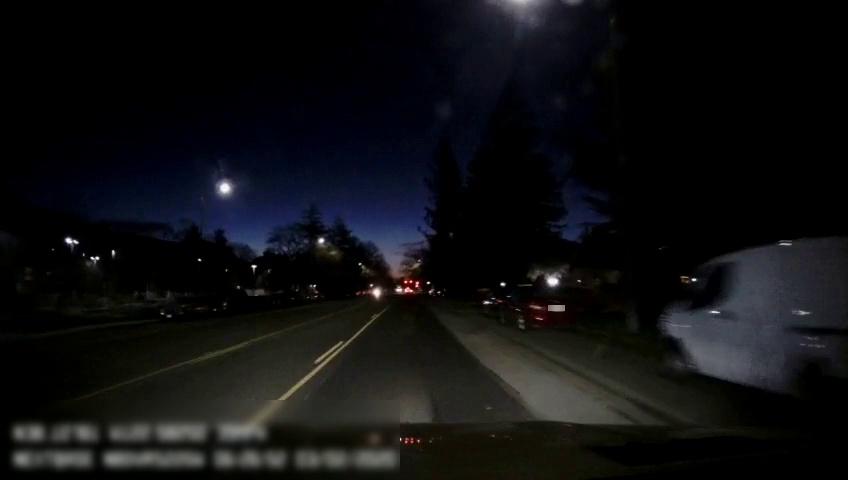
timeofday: Night
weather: Cloudy
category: Drivable Space
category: Vehicles | SUV
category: Vehicles | SUV
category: Vehicles | Van
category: Vehicles | Car
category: Vehicles | Car
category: Lanes | Current Lane
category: Lanes | Opposite Lane